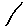
Label: line